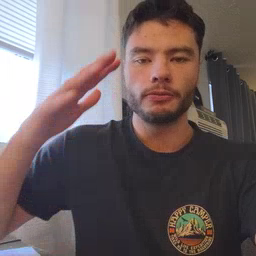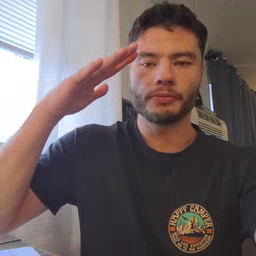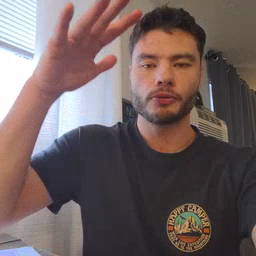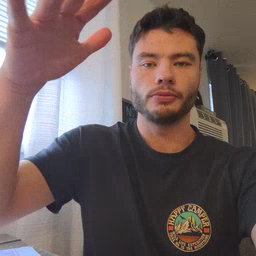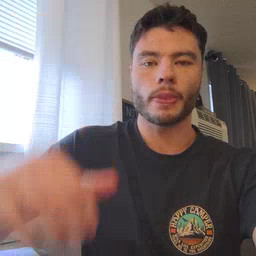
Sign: helicopter